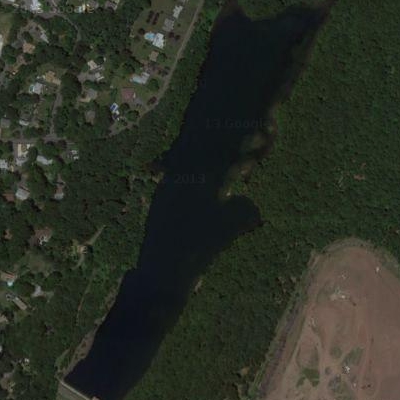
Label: RiverLake